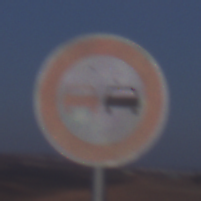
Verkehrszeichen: Ueberholverbot
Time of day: SunriseSunset
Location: Outdoor (Nature)
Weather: Clear
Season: NotSpecified
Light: Natural